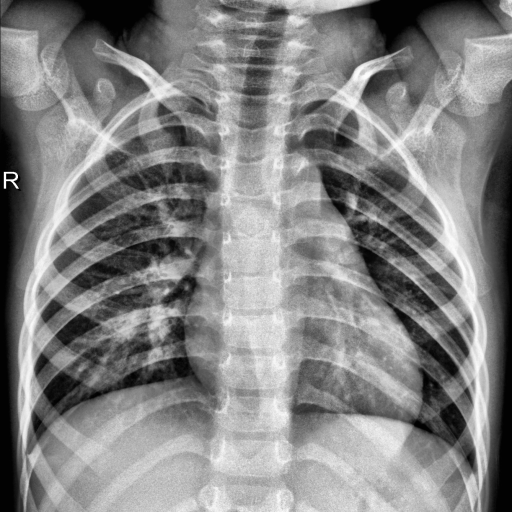
Finding: NORMAL